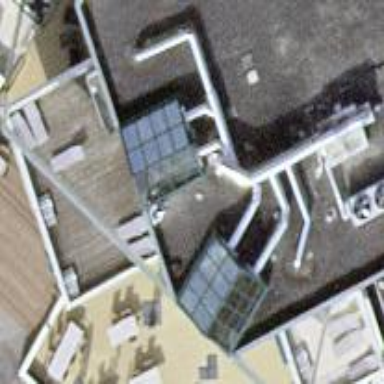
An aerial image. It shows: Building part with flat roof.